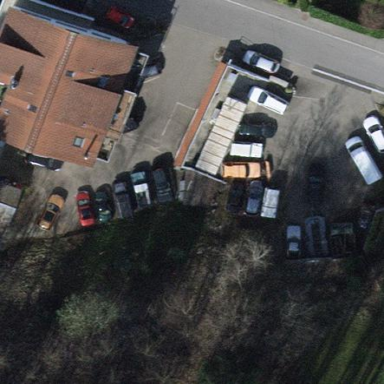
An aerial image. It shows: Building housing car shop.